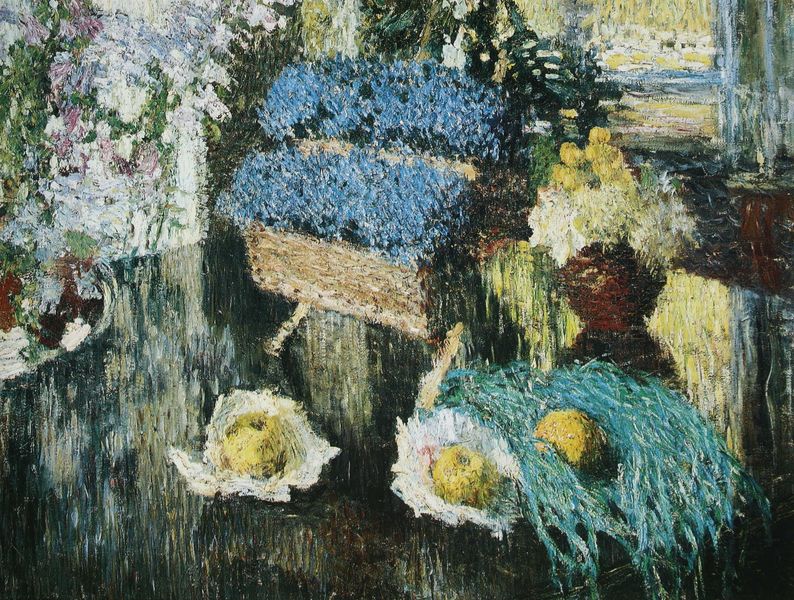
Titel: Blumen und Obst
Künstler: Igor Grabar
Standort: St. Petersburg
Institution: Russisches Museum
Schlagwörter: blau, weiß, gelb, grün, blumen, braun, fenster, licht, tisch, obst, früchte, stilleben, stillleben, vase, apfel, äpfel, strauss, blumenstrauß, rabatte, blumenkorb